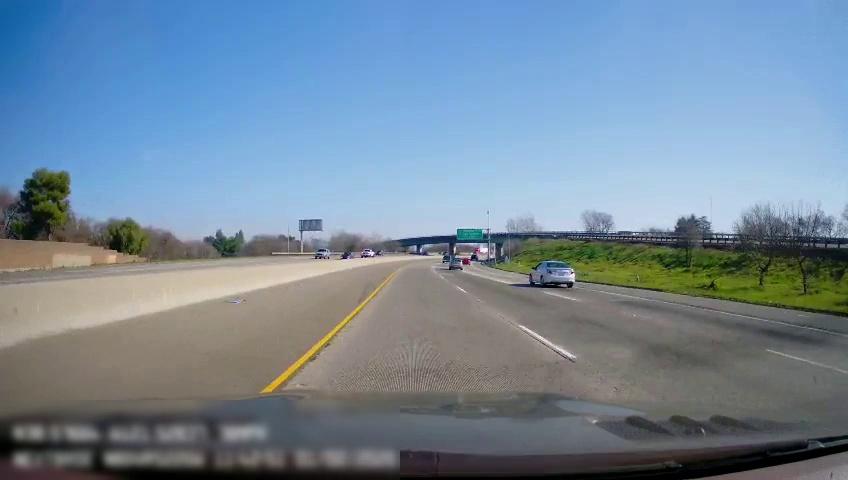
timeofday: Day
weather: Sunny
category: Drivable Space
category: Vehicles | Truck
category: Vehicles | Car
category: Vehicles | SUV
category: Vehicles | Truck
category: Drivable Space
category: Drivable Space
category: Vehicles | Car
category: Vehicles | Car
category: Lanes | Current Lane
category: Lanes | Current Lane
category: Lanes | Current Lane
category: Lanes | Alternate Lane
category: Traffic | Signs
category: Traffic | Signs